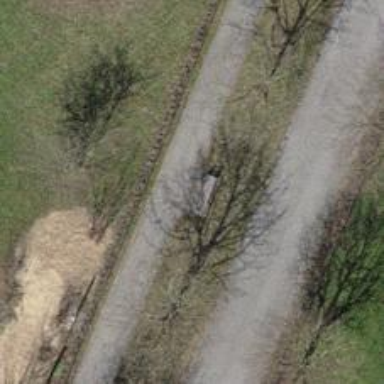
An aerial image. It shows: Brown bench.